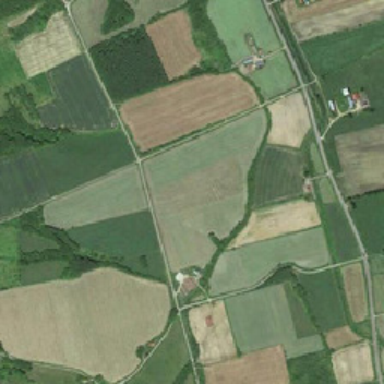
The farmland decorated with lush plants is beautiful and colorful .